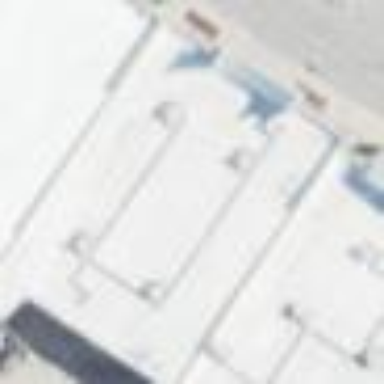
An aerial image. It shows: Building.